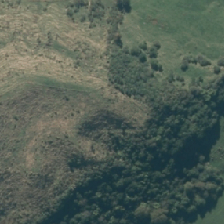
Land cover: grose_broom